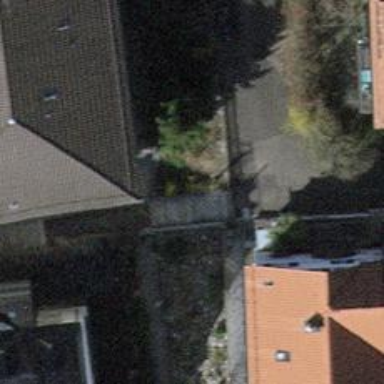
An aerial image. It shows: Steps made of paving stones.